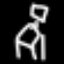
Label: chair